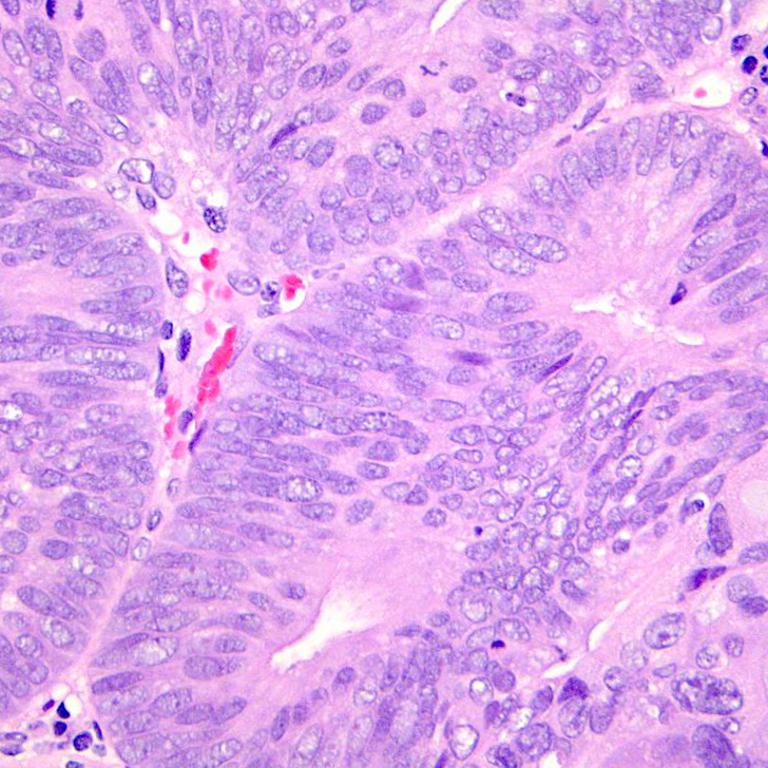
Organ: colon
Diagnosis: adenocarcinomas